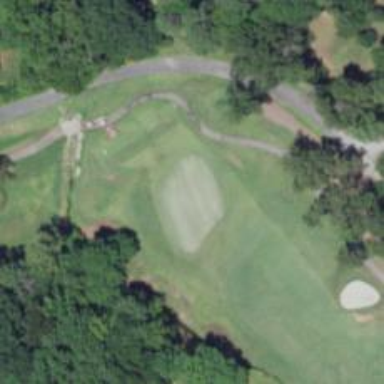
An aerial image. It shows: View of golf hole.